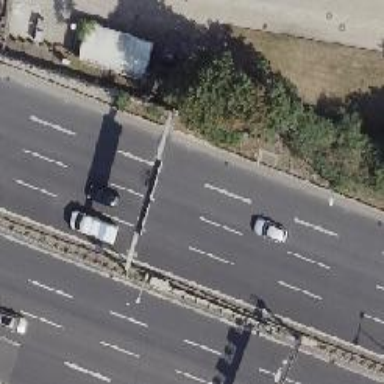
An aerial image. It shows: Asphalt motorway.